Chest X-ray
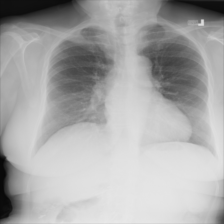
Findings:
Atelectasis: negative
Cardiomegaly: negative
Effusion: negative
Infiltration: negative
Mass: negative
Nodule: negative
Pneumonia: negative
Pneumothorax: negative
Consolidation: negative
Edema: negative
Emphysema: negative
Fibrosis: negative
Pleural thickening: negative
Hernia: negative